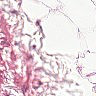
Metastatic tissue present: no